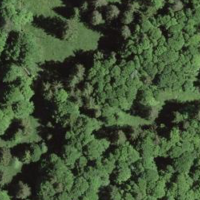
EUNIS habitat code: 41
Species observed at this site:
Mercurialis perennis